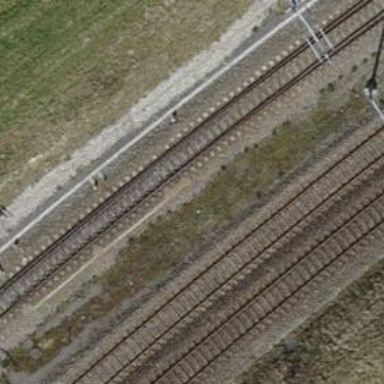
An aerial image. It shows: Railway switch.